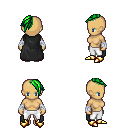
a pixel art fantasy rpg character, female body template, human, tanned skin, black cape, white pants, green long mohawk hairstyle, white cloth bandages, gold boots, four views (front, back, left, right), 2x2 character sprite sheet, small pixel art, hard edges, no anti-aliasing